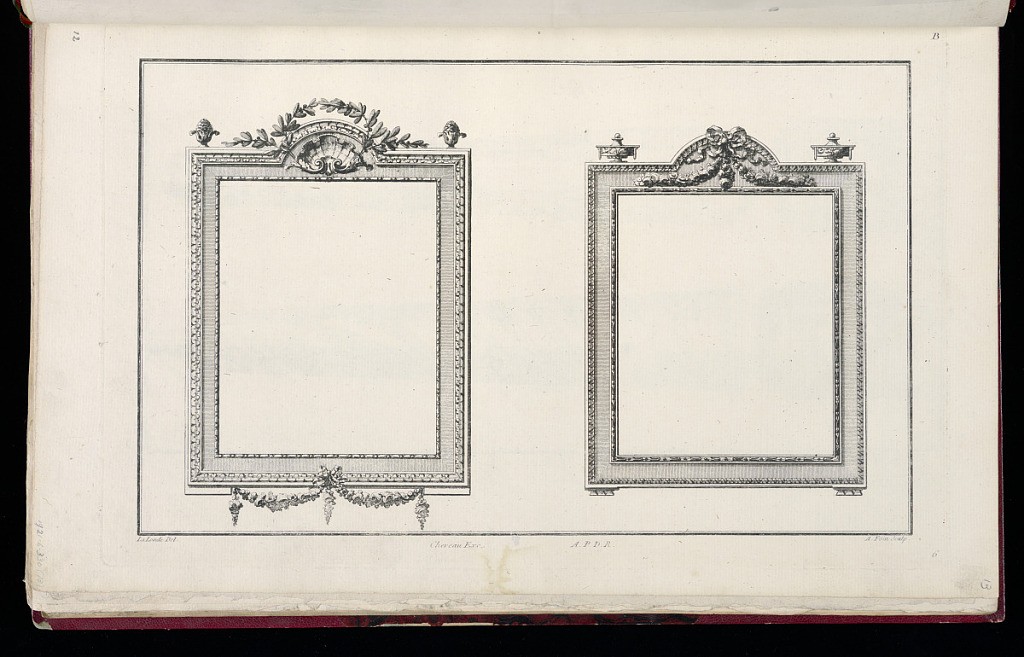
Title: Two Frame Designs
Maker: Richard de Lalonde, French, active 1780–96
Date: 1785-1788
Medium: Etching on off-white laid paper
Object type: Print
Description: Two rectangular frame designs, arranged horizontally on the page. The sight edge of the frame on the left has a bead and bar course, followed by fluted cove, and then gadrooning and leaves at the back edge. The top of the frame has a lunette with a shell within it, and branches of leaves extending beyond the border of the frame. On top of each corner is a pinecone final. The bottom of the frame has a garland of roses, tied at the center with a ribbon. The frame on the right has a lamb's tongue and dart back edge, fluted cove interior, and a running bead and leaf sight edge. The top of the frame has a lunette at the center, into which is carved a ribbon with a garland of roses. Small, lidded vases are carved on top of the frame, at either corner. The bottom of the frame has pedestal feet at either corner. The plate is signed and numbered.